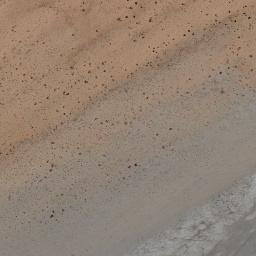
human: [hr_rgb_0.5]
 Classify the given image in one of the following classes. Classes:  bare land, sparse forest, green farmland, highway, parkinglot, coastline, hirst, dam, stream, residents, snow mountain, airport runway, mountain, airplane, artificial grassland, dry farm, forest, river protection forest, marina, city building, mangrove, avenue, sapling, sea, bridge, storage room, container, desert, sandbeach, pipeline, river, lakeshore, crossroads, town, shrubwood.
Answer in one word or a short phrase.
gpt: bare land